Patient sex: M
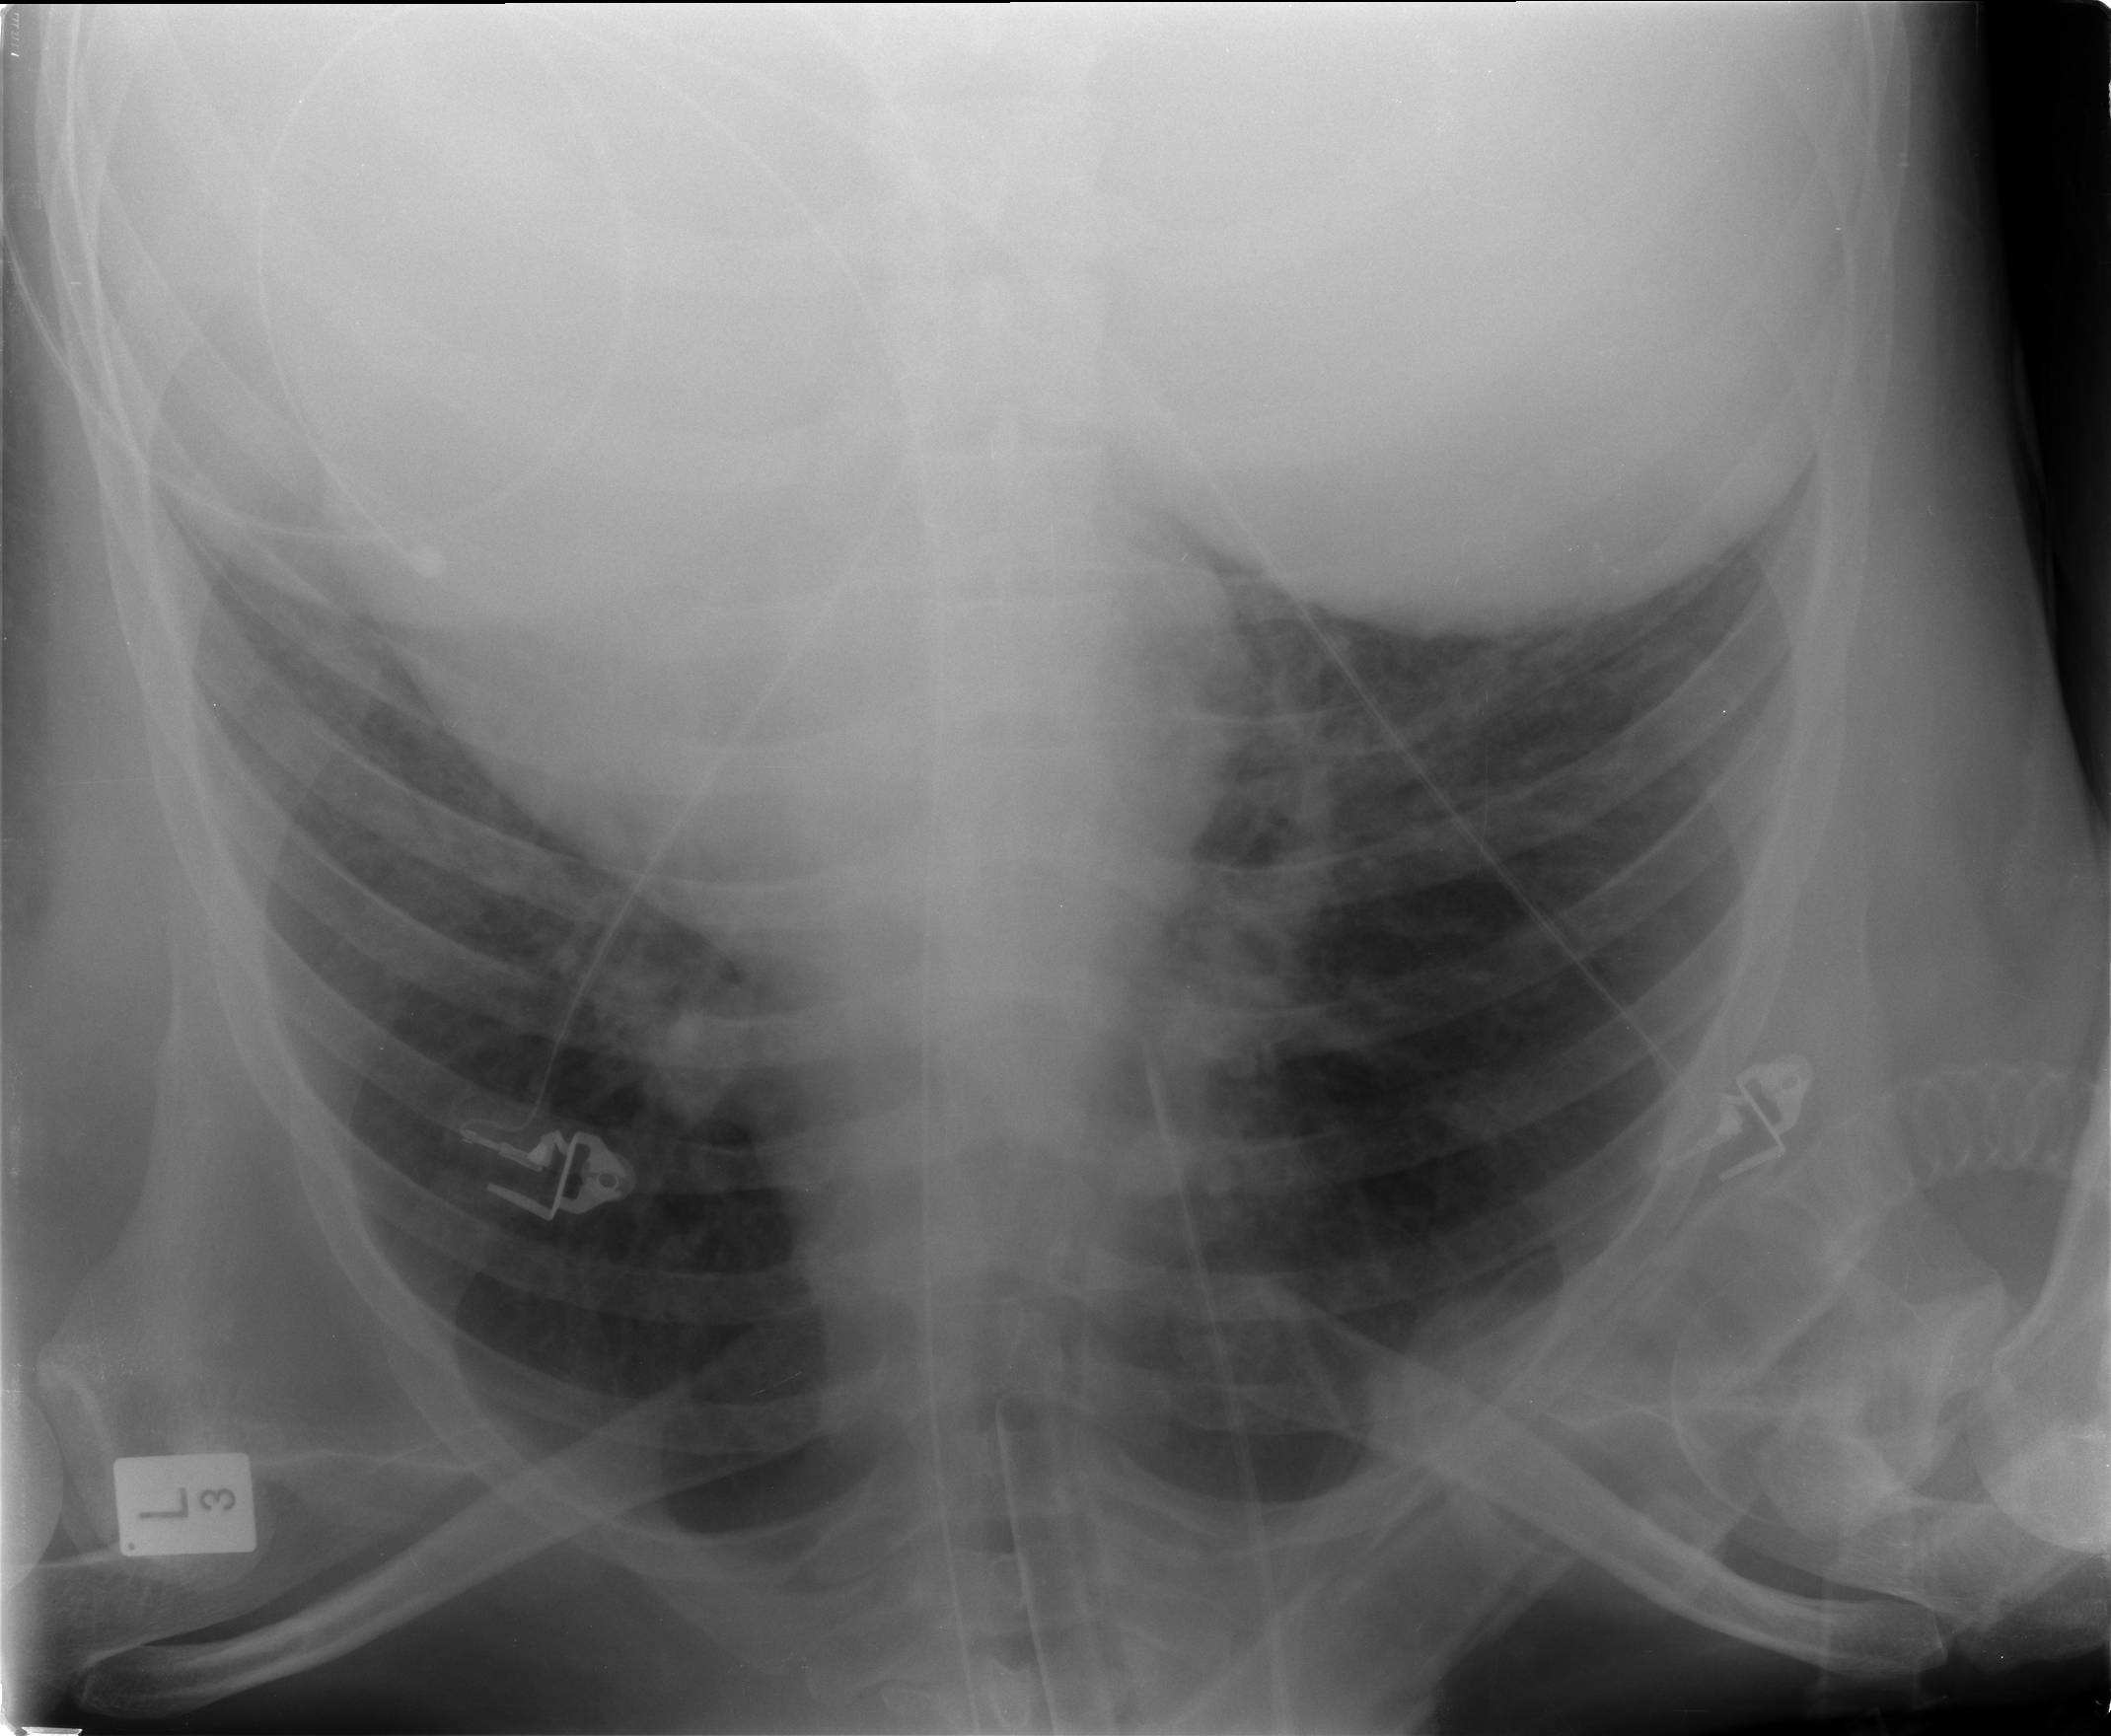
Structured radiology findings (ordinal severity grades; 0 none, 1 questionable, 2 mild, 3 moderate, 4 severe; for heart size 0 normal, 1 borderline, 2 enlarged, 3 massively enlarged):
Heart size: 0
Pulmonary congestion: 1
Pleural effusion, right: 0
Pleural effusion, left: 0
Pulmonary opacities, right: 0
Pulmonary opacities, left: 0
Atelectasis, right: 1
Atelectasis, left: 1